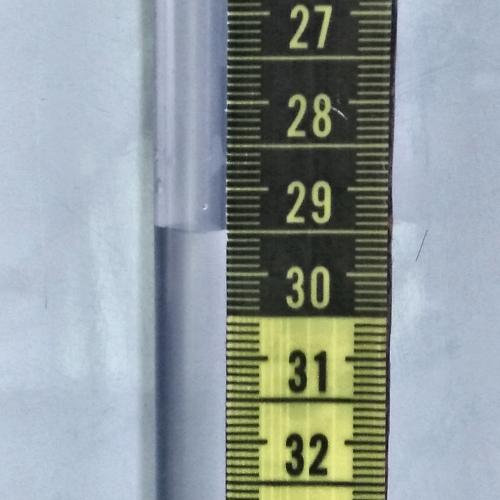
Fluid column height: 29.5 cm